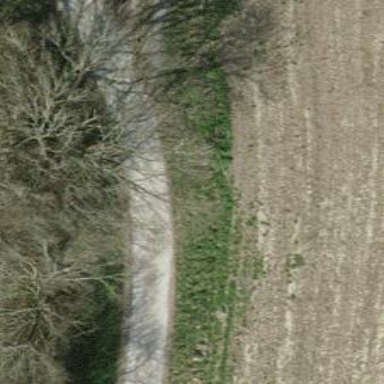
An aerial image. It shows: Well-maintained track road of grade 1.